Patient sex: M
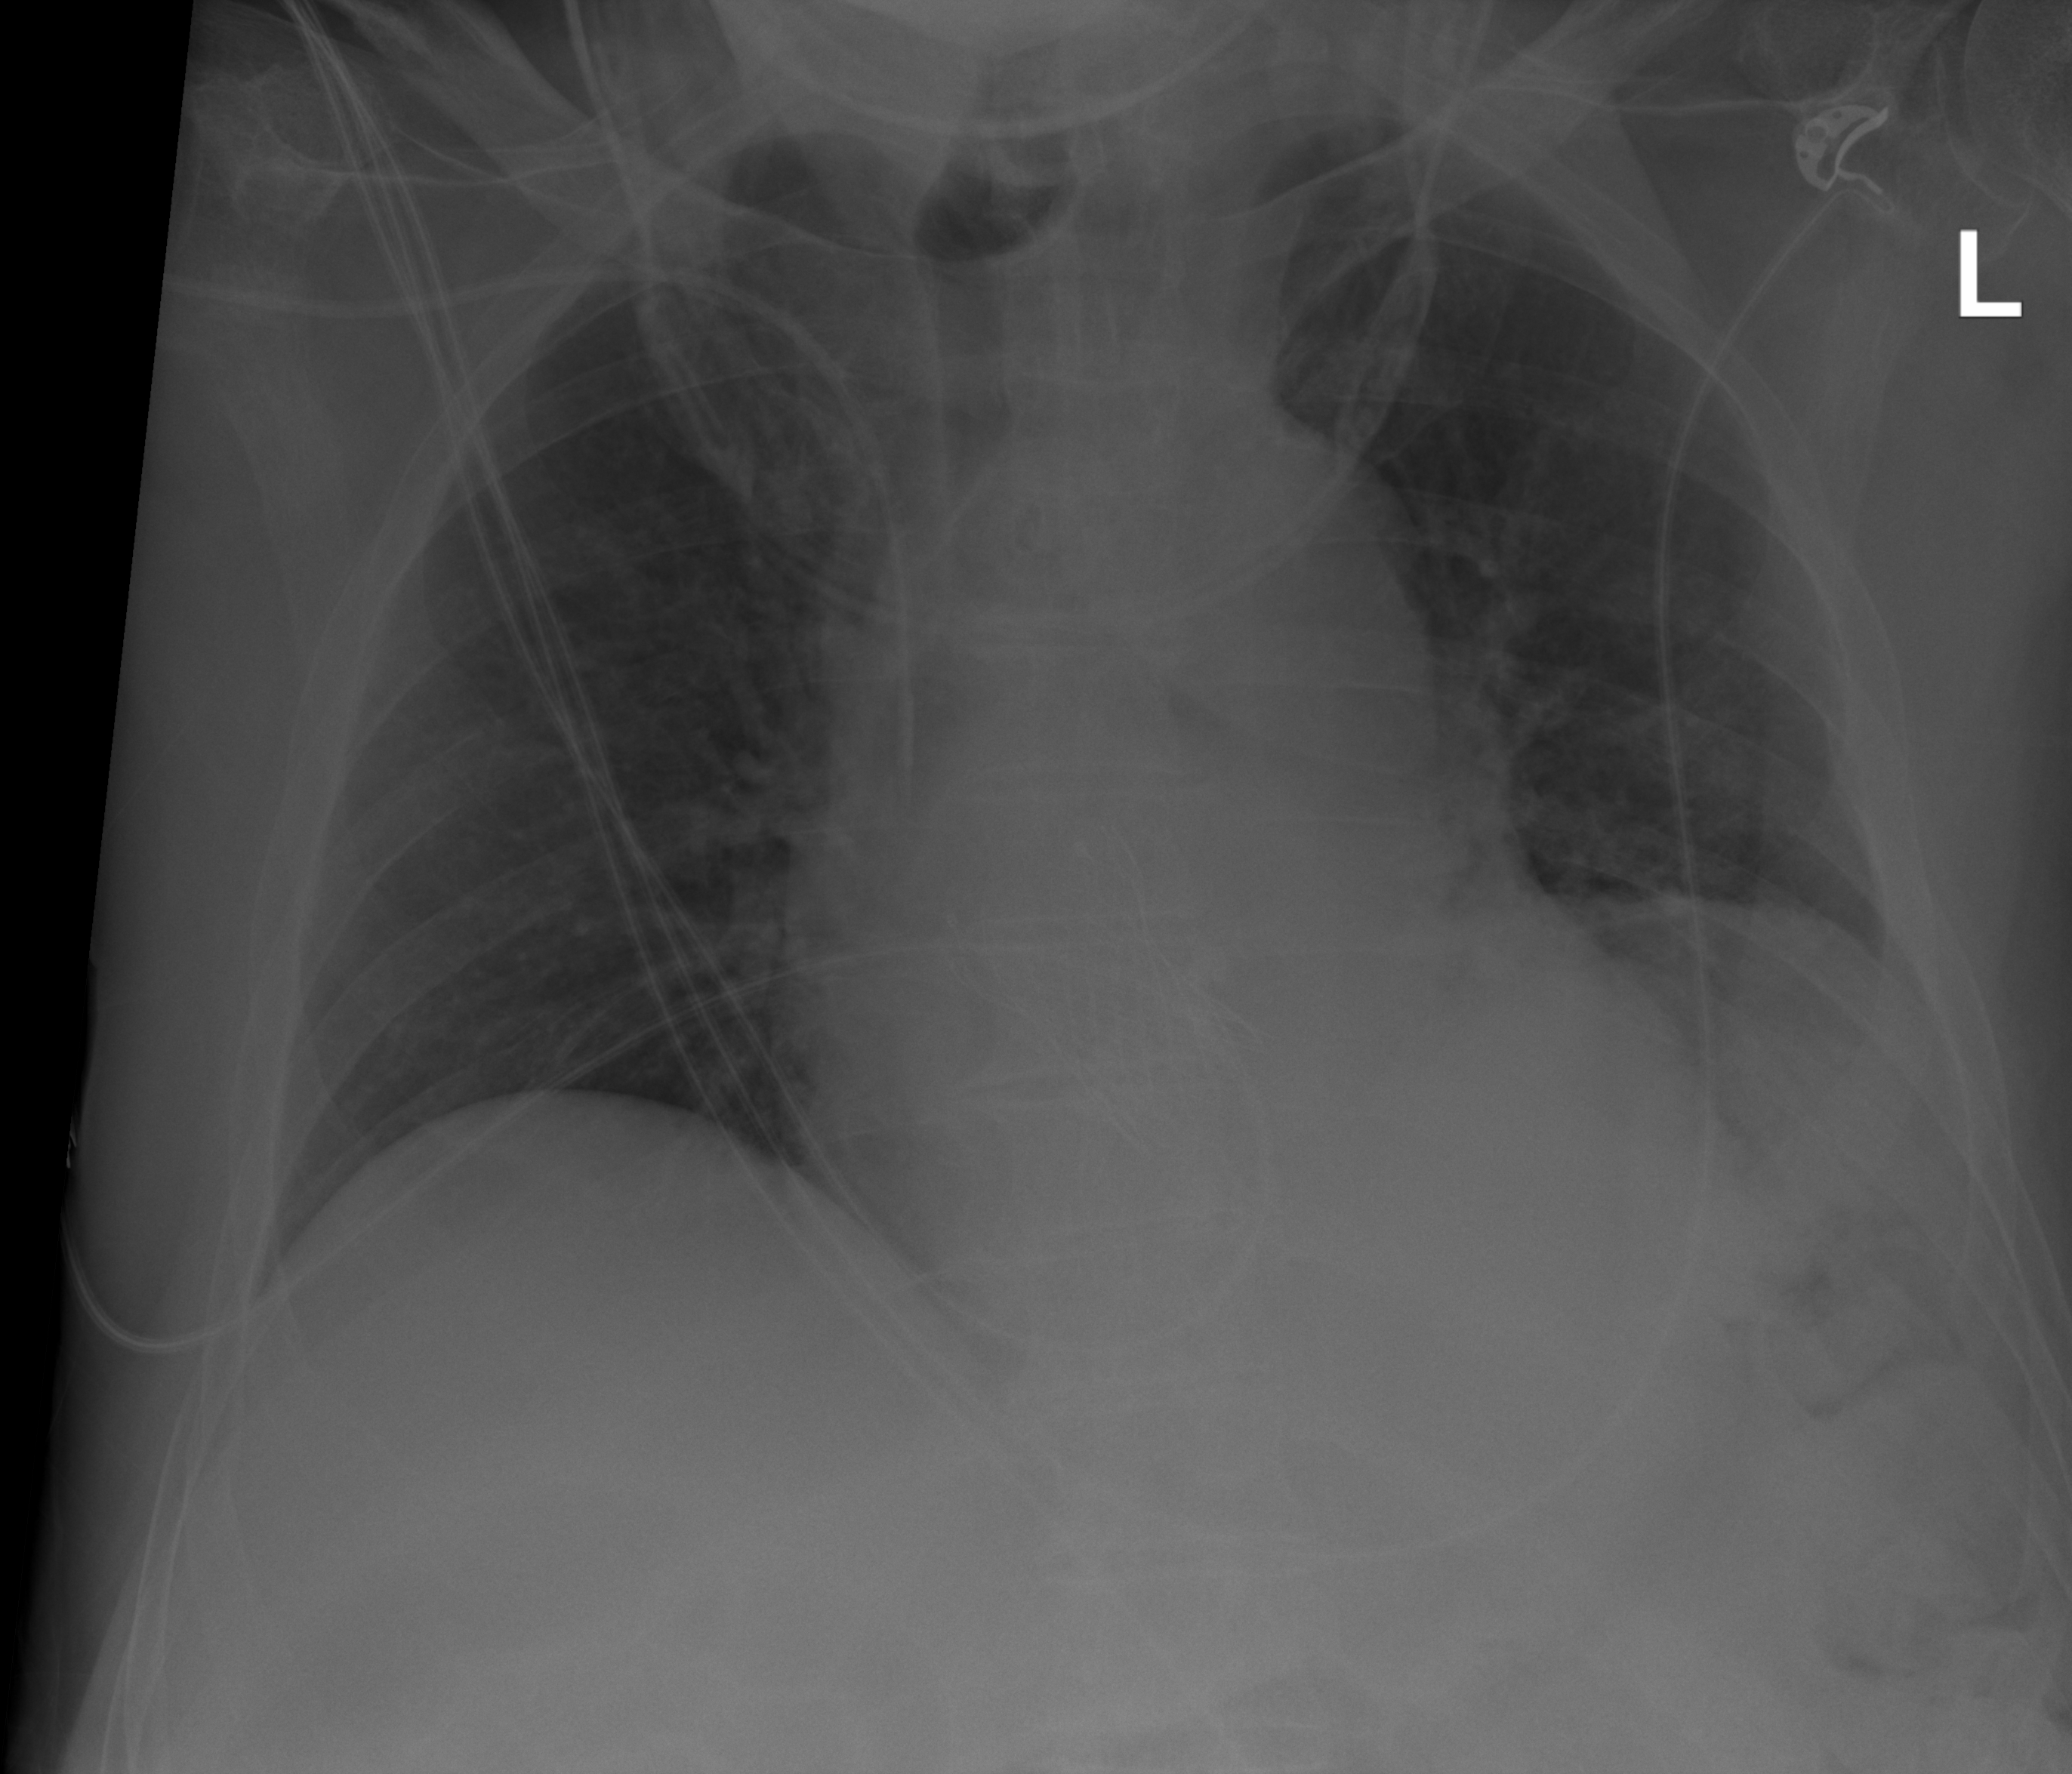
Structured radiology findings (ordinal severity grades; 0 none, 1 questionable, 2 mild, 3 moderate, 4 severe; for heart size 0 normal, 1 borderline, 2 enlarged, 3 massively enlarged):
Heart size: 2
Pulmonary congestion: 2
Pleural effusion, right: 0
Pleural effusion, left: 0
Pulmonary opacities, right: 0
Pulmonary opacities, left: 0
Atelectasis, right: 0
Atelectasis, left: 1